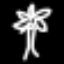
Label: palm tree